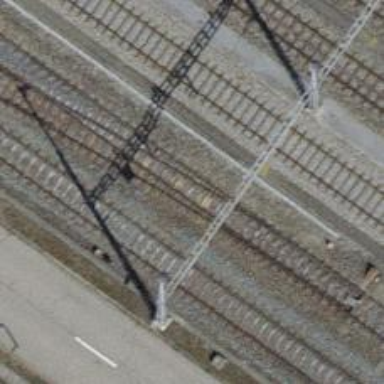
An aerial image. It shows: Railway switch.